RGB frame:
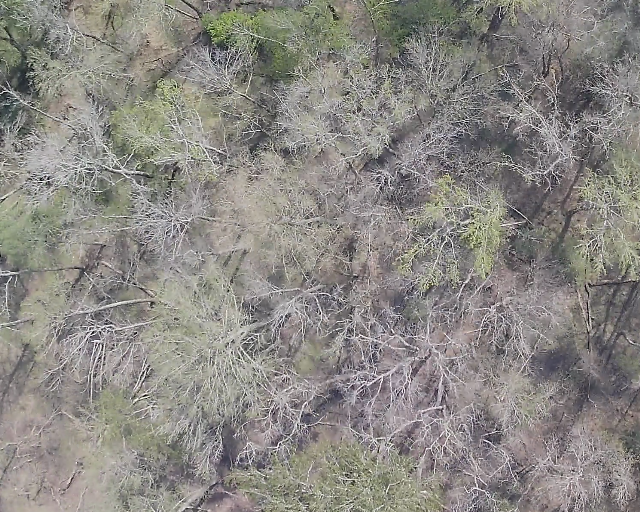
Thermal frame:
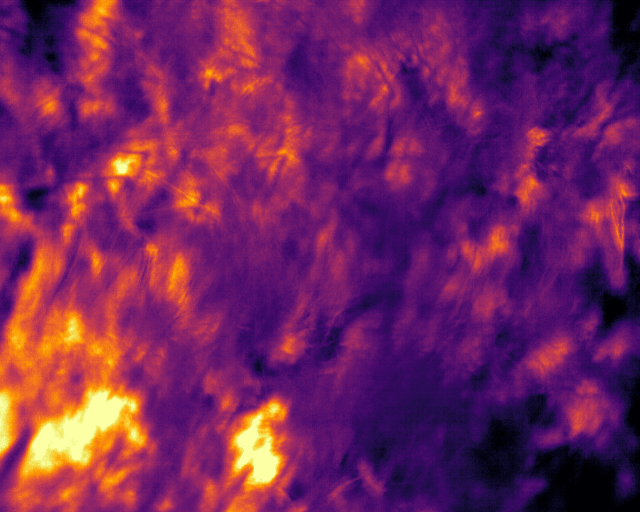
Captured: 2026-02-26 03:43:55
Pixels at or above 80 °C: 0 (fraction of frame: 0)